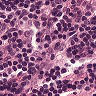
Metastatic tissue present: no